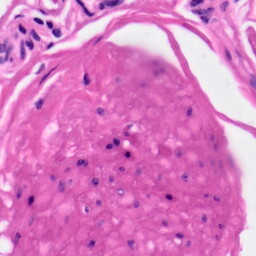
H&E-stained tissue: Skin